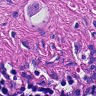
Metastatic tissue present: yes